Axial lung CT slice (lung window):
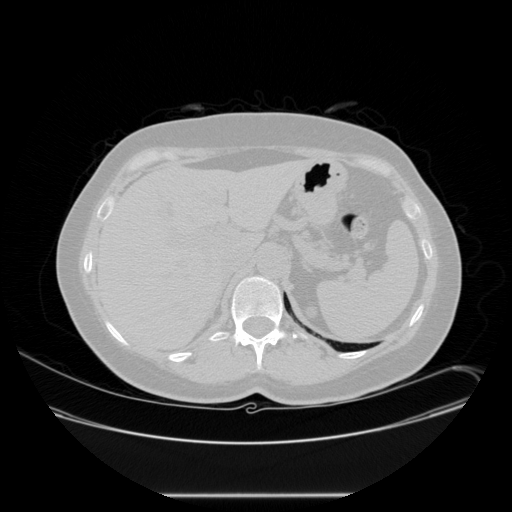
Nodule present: no